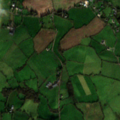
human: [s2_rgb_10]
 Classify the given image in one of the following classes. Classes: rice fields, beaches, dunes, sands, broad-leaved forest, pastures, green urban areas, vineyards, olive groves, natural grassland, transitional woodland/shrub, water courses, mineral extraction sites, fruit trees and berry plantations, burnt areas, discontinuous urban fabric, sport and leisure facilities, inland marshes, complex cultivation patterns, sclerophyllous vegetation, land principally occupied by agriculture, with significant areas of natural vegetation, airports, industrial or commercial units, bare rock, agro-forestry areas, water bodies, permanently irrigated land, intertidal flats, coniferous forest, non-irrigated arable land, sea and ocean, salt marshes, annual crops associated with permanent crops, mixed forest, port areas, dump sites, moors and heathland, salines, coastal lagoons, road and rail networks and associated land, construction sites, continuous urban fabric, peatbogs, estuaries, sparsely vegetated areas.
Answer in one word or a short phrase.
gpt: non-irrigated arable land, pastures